Field crop: maize
Growth stage: 2
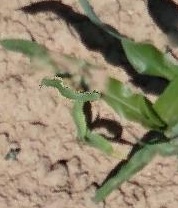
Species: maize